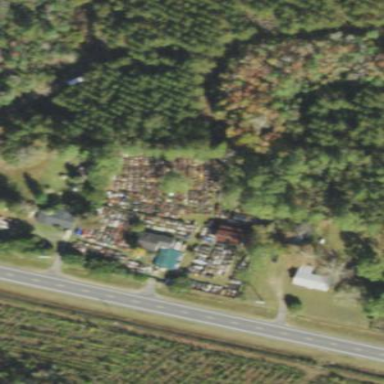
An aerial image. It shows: Industrial area designated as scrap yard.